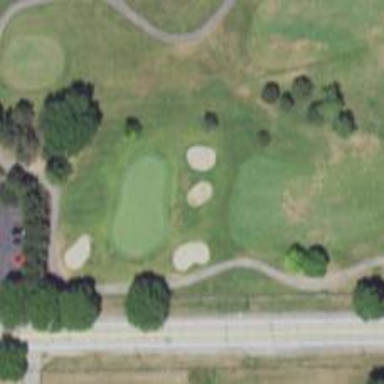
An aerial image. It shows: View of golf hole.